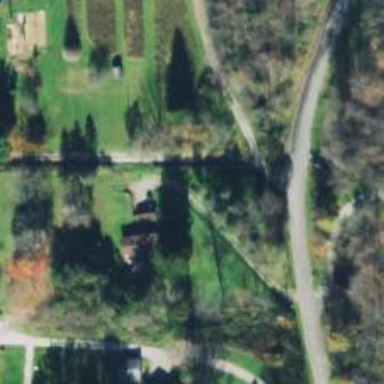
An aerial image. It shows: Driveway.